Field crop: maize
Growth stage: 1
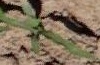
Species: maize